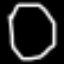
Label: octagon